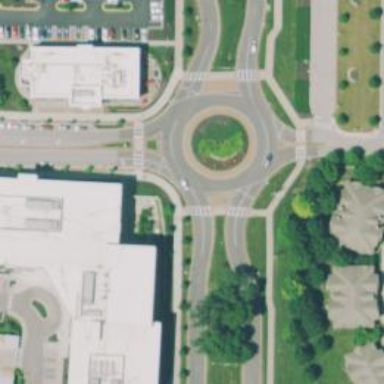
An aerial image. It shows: Secondary road around roundabout.